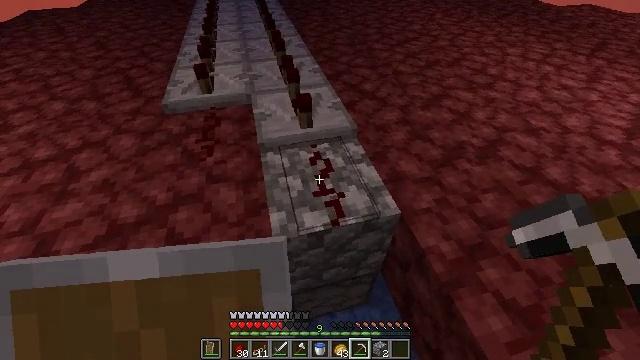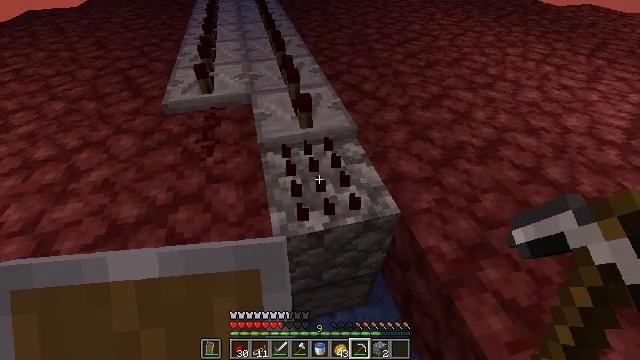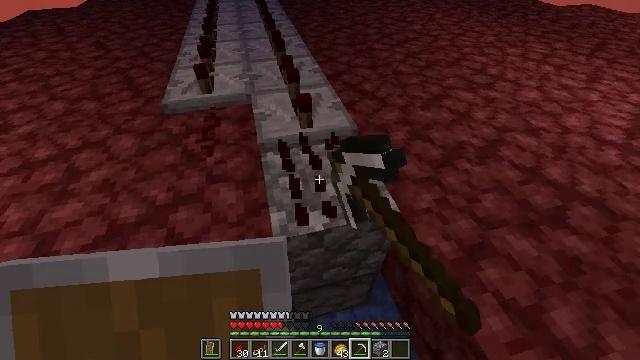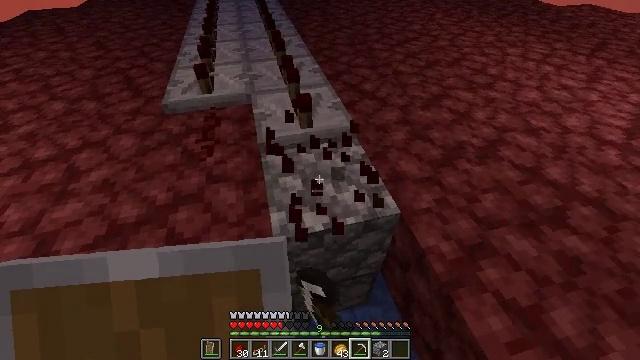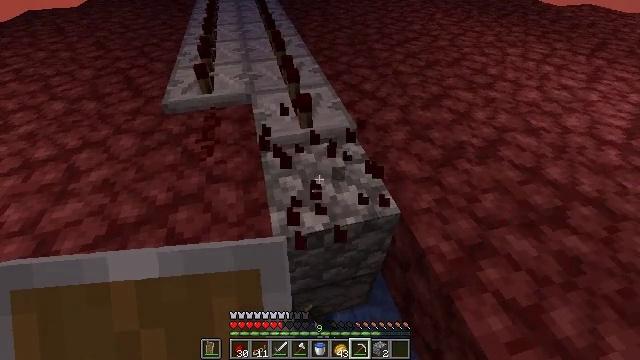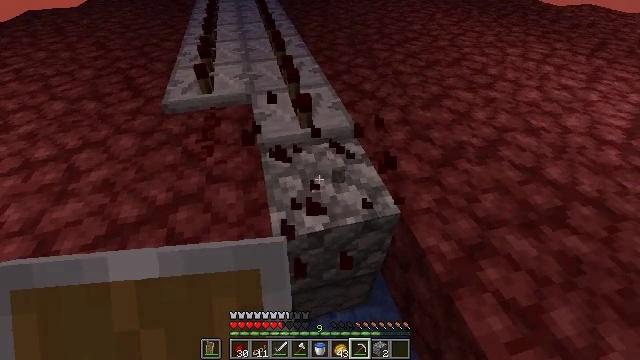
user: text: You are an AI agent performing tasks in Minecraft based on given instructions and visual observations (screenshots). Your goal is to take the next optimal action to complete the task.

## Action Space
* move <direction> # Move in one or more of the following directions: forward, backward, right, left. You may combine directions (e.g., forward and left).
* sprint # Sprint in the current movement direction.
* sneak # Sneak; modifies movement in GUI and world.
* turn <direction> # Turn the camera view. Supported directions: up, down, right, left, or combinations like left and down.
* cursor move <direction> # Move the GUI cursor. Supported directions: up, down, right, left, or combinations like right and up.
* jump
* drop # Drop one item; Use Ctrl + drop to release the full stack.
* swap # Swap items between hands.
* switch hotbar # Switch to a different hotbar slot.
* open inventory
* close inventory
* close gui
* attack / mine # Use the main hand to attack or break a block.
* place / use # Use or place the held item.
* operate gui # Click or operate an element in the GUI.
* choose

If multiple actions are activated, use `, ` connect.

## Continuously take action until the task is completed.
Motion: motion action
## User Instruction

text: Retrieve the redstone wire by breaking it.
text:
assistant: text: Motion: attack / mine
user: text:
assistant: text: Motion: attack / mine
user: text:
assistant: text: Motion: no_op
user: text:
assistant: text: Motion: no_op
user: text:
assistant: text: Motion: no_op
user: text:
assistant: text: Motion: no_op